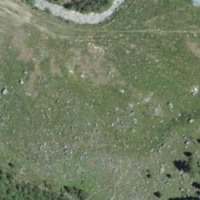
EUNIS habitat code: 26
Species observed at this site:
Tussilago farfara